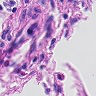
Metastatic tissue present: no